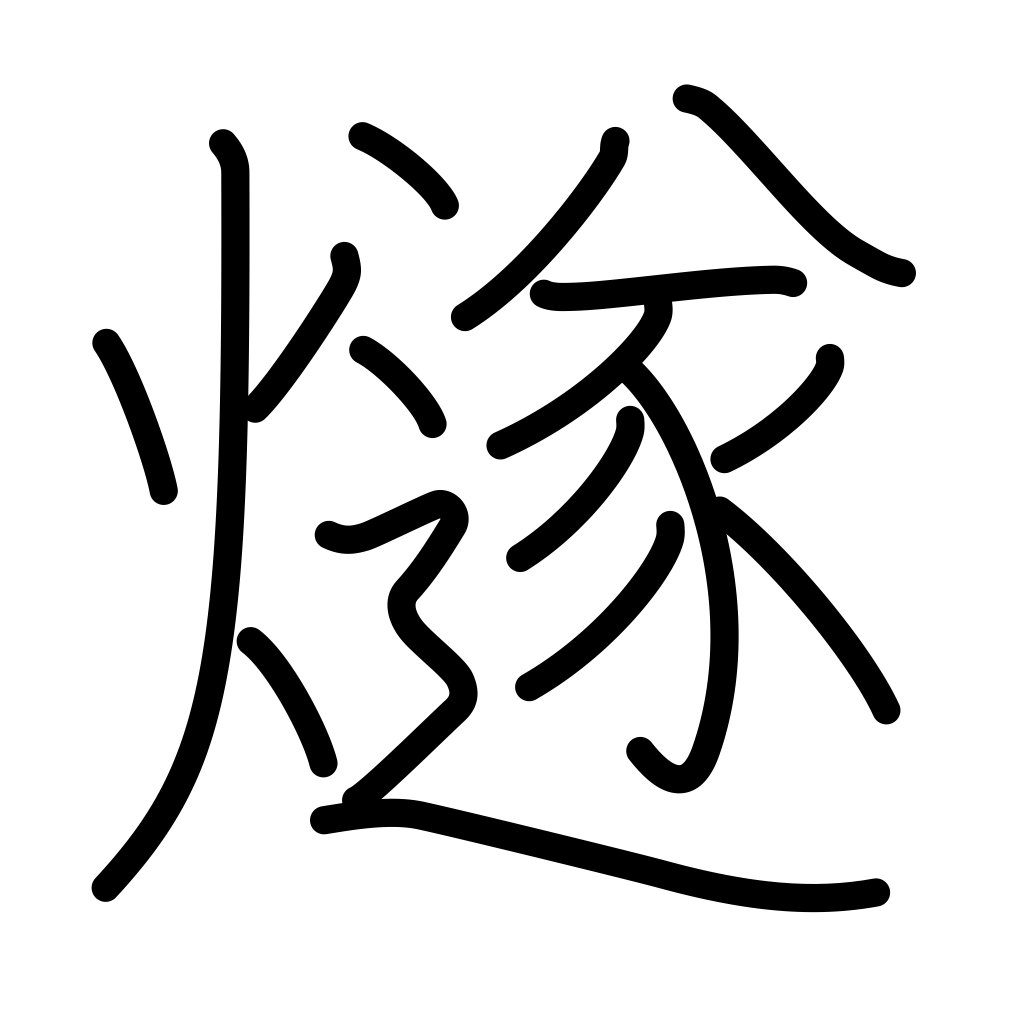
Meaning: signal fire